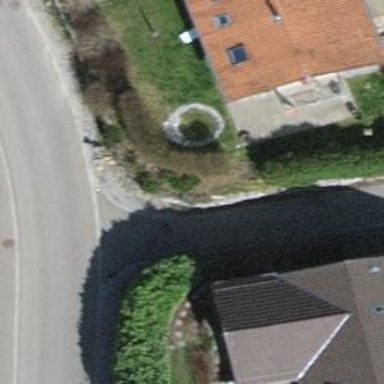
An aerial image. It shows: Hedge acting as barrier.